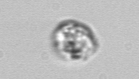
Label: Amoeba